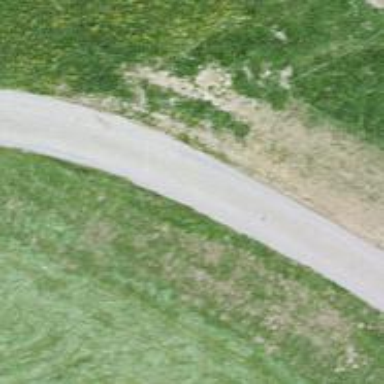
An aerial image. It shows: Paved track road.